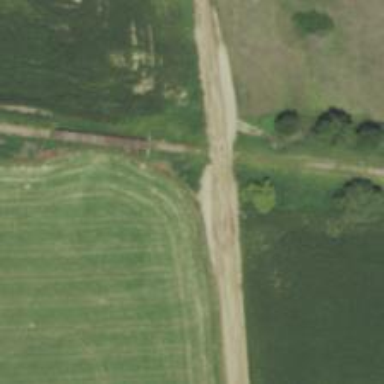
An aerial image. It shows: Abandoned railway.